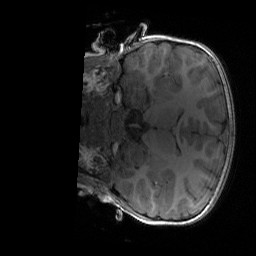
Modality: T1w
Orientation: coronal
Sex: female
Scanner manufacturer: siemens
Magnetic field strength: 3 T
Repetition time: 1.9 s
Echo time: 0.00243 s